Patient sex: M
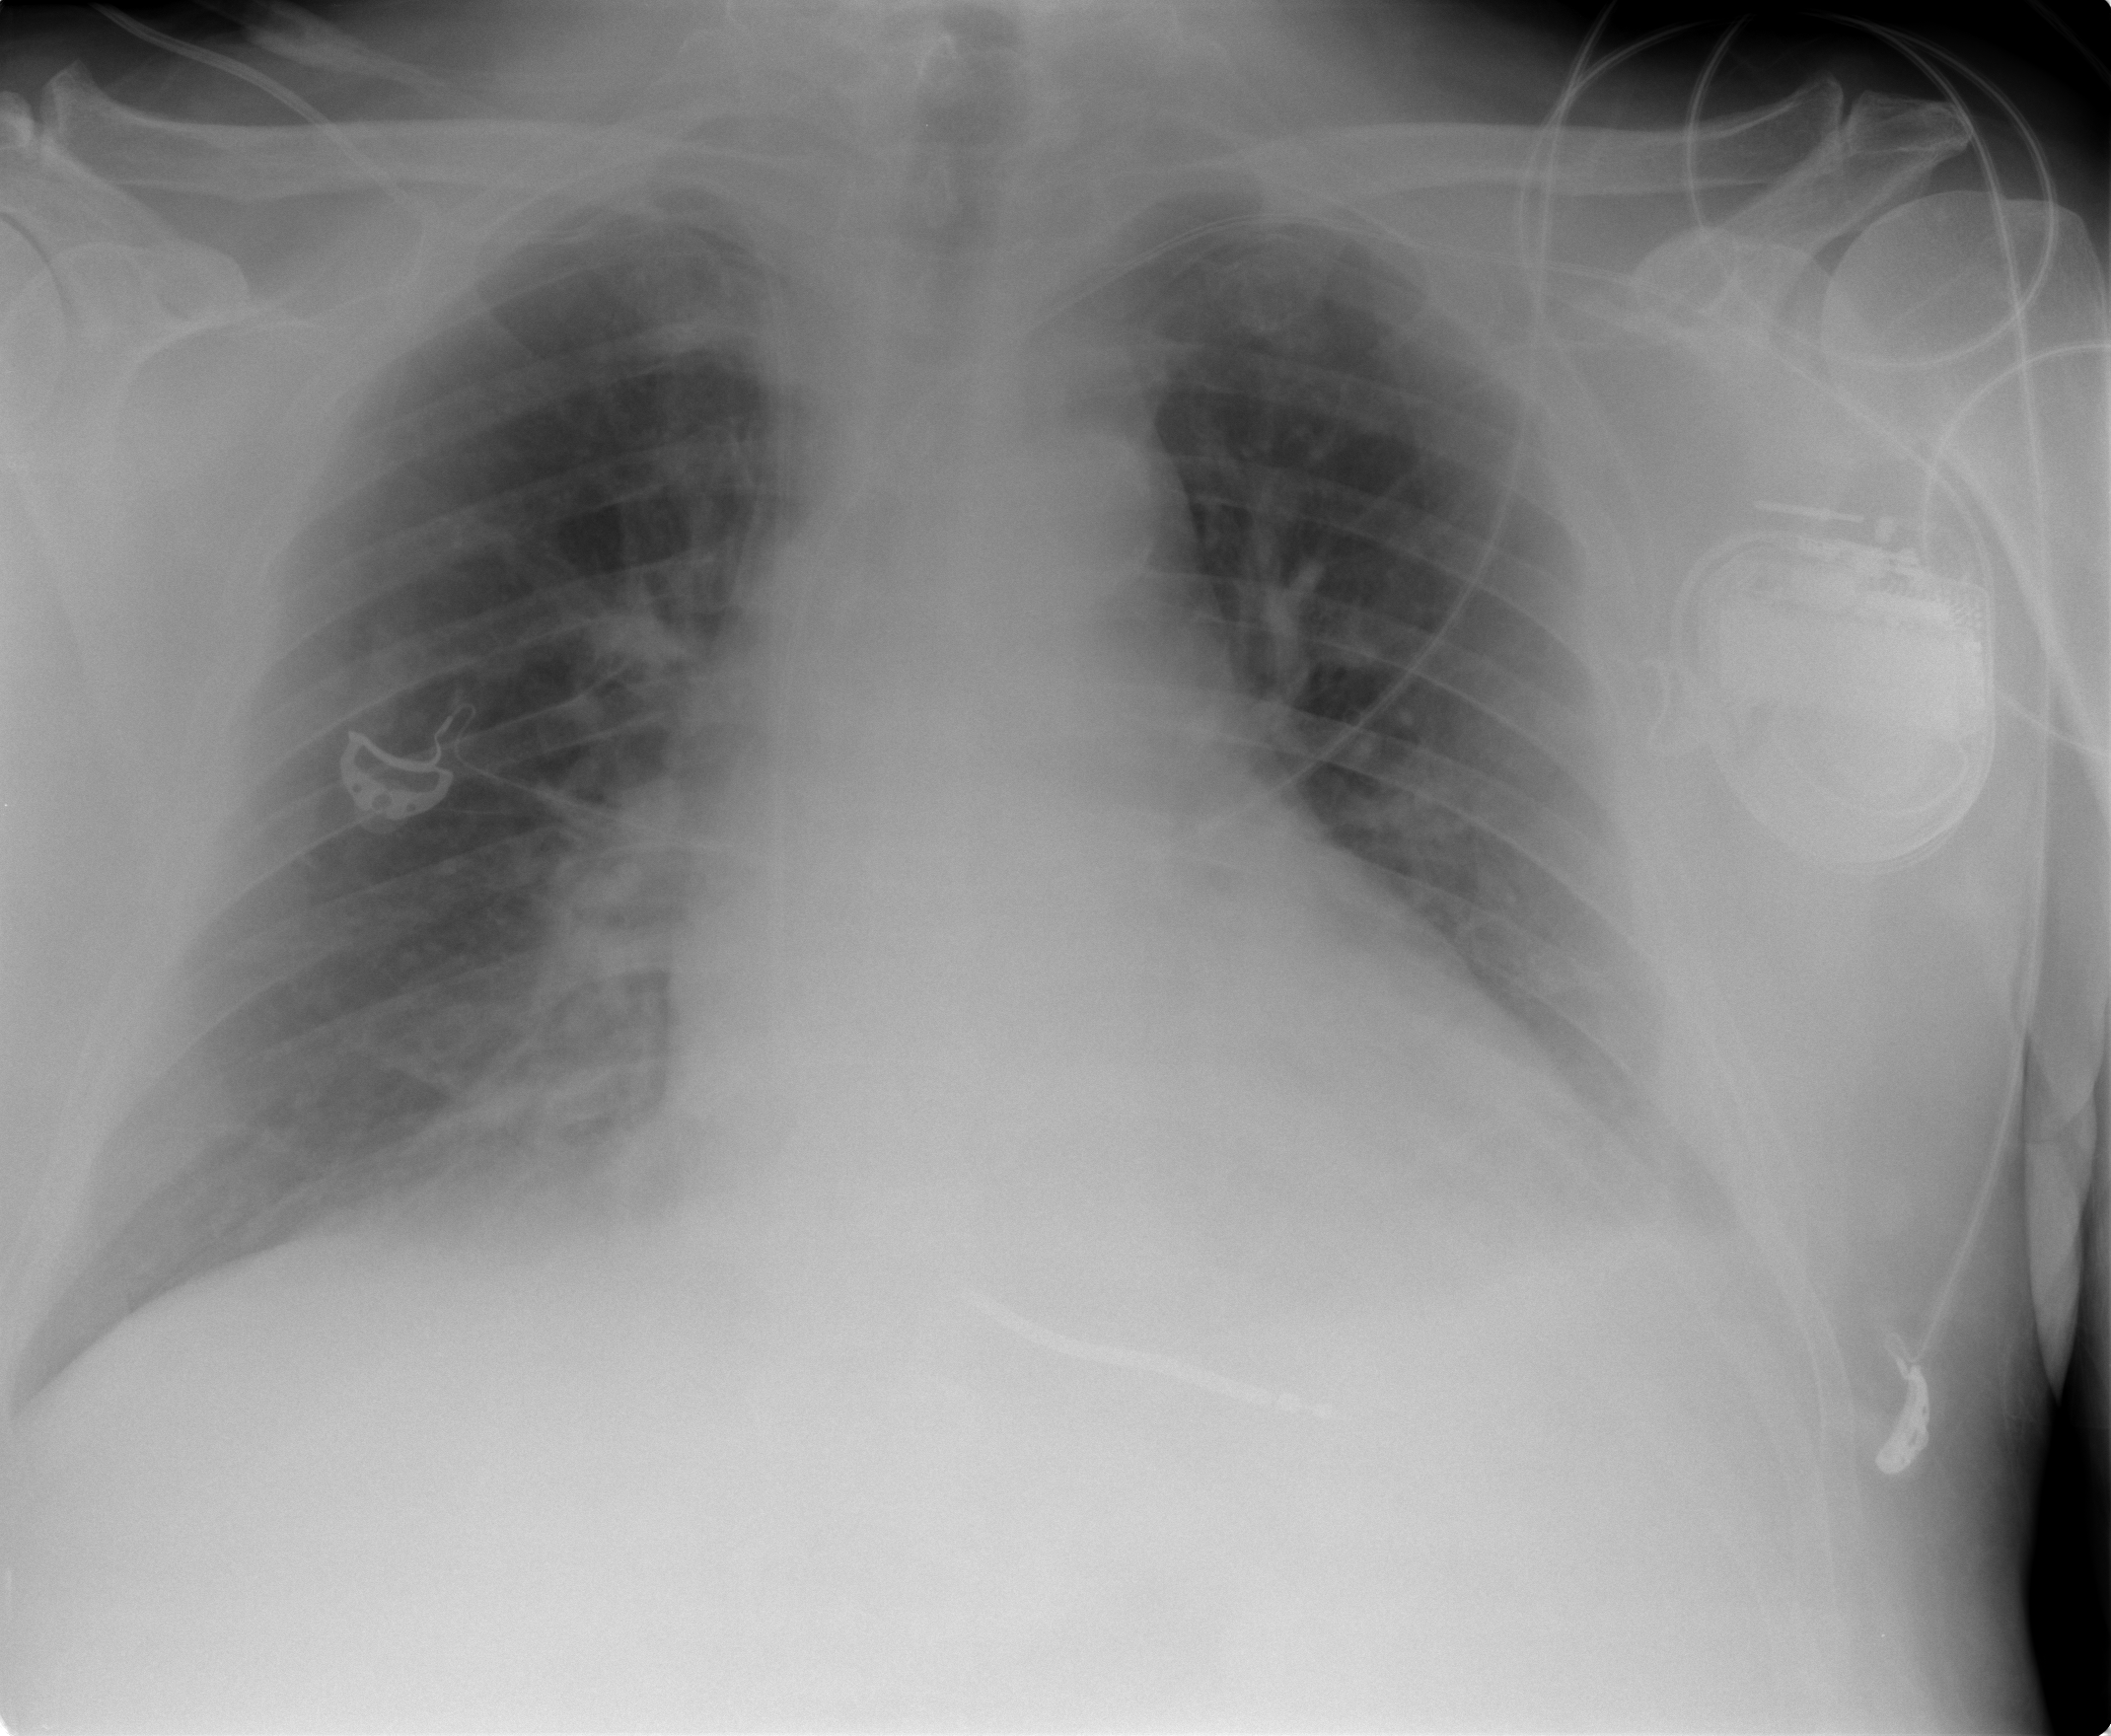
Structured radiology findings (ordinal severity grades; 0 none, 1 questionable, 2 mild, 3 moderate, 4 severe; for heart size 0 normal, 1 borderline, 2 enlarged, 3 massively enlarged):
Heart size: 0
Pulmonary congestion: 2
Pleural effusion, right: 0
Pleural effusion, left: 2
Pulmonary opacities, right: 2
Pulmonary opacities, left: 0
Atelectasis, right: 2
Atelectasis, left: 2